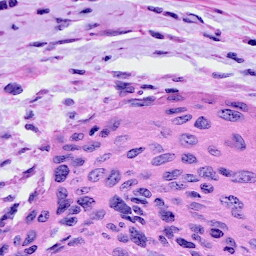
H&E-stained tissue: Cervix